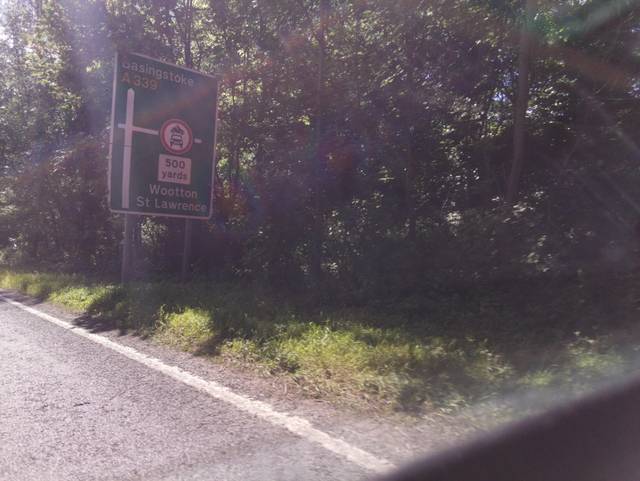
Region: United Kingdom
Coordinates: 51.291, -1.166